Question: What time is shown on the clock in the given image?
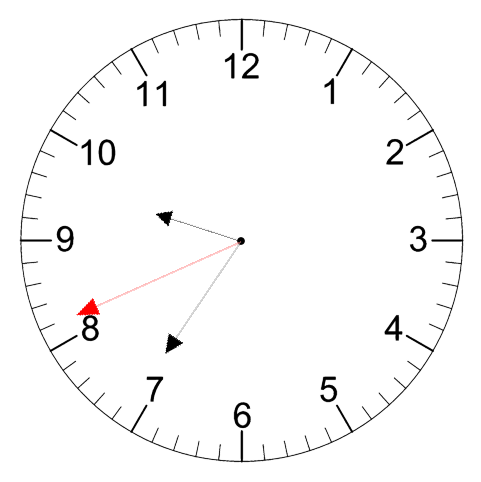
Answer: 09:35:41